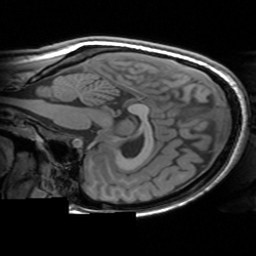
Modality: T1w
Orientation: sagittal
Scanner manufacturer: siemens
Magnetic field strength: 3 T
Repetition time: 1.63 s
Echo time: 0.00311 s